Question:
I would like to remove the arrow from the first column heading so the title is centered with the checkboxes. All of this without disabling the possibility to sort the column.
This is my current code.
'''
import sys
from PySide6.QtCore import Qt
from PySide6.QtWidgets import (
QApplication,
QProxyStyle,
QStyle,
QTableWidget,
QTableWidgetItem,
)
class ProxyStyle(QProxyStyle):
def subElementRect(self, e, opt, widget):
r = super().subElementRect(e, opt, widget)
if e == QStyle.SE_ItemViewItemCheckIndicator:
r.moveCenter(opt.rect.center())
return r
class Table(QTableWidget):
def __init__(self):
QTableWidget.__init__(self, 3, 1)
self._style = ProxyStyle(self.style())
self.setStyle(self._style)
for i in range(self.rowCount()):
for j in range(self.columnCount()):
it = QTableWidgetItem()
self.setItem(i, j, it)
it.setFlags(Qt.ItemIsEnabled | Qt.ItemIsUserCheckable)
it.setCheckState(Qt.Checked if (i + j) % 2 == 0 else Qt.Unchecked)
if __name__ == "__main__":
app = QApplication(sys.argv)
w = Table()
w.show()
sys.exit(app.exec_())
'''
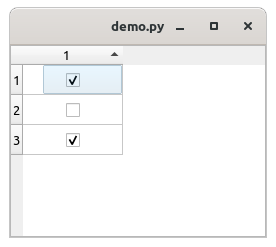
Answer: The simplest solution is to override the <URL> and set the 'indicator' of the QStyleOptionHeader to 0 if the column matches the one you want to hide.
'''
class ProxyStyle(QProxyStyle):
# ...
def drawControl(self, ctl, opt, qp, widget=None):
if ctl == QStyle.CE_HeaderSection and opt.orientation == Qt.Horizontal:
if opt.section == widget.parent().property('hideSortIndicatorColumn'):
opt.sortIndicator = 0
super().drawControl(ctl, opt, qp, widget)
class Table(QTableWidget):
def __init__(self):
# ...
self.setProperty('hideSortIndicatorColumn', 0)
'''
Be aware that setting the style on a widget is not always enough for complex widgets that have children.
In your case it works because you added the current style to the proxy constructor, but this means that the ownership of the style will be taken by the proxy, and any other QWidget will use the proxy from that moment on (which is almost the same as setting the proxy to the whole application).
The alternative is to create the proxy without any argument (in this case a of the default native style will be used), but that also means that children of the widget will inherit the style, since QStyles are not propagated to their children.